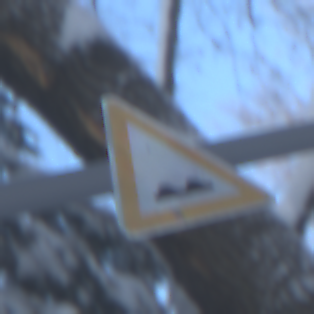
Verkehrszeichen: UnebeneFahrbahn
Umgebung: Outdoor, Nature
Tageszeit: MorningAfternoon
Wetter: Clear
Licht: Natural
Jahreszeit: Winter
Kontrast: LowContrast